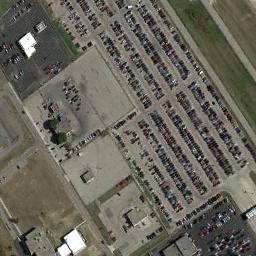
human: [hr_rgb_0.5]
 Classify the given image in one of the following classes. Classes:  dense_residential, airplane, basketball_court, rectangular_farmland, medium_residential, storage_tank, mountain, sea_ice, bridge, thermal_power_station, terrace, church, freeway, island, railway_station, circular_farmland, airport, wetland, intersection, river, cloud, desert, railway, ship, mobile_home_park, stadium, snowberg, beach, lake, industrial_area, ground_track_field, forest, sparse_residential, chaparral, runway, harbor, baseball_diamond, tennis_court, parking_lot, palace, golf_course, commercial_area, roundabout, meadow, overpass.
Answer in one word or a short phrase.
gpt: parking_lot